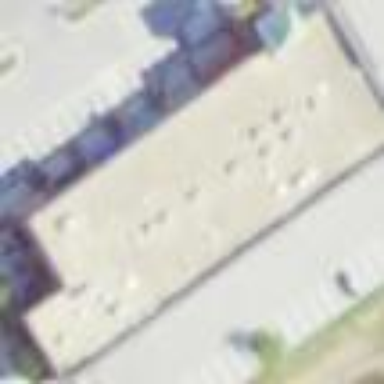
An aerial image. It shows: Retail building.